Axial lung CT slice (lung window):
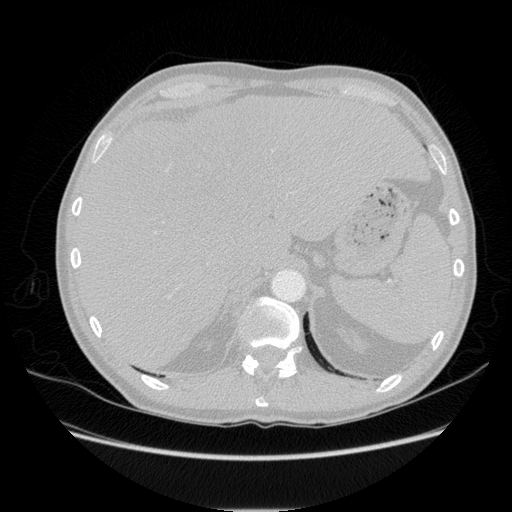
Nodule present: no